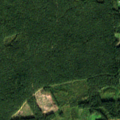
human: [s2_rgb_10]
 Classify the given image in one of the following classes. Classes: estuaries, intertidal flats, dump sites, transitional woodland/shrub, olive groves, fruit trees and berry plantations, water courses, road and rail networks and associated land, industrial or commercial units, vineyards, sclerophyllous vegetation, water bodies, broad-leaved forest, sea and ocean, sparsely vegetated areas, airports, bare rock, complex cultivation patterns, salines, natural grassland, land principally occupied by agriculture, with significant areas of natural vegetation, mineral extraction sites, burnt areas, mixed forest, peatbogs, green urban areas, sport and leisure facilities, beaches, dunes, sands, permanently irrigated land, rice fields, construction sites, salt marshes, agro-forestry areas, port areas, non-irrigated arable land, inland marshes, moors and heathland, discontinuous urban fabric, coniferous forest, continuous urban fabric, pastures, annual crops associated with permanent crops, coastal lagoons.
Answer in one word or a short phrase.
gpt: coniferous forest, mixed forest